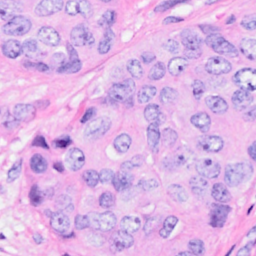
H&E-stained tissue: Breast